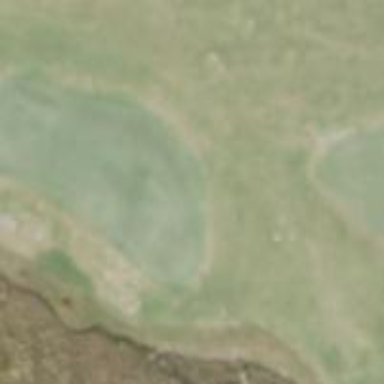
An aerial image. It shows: Green golf area with grass land use.